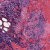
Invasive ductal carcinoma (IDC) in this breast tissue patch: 0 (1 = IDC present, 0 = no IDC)